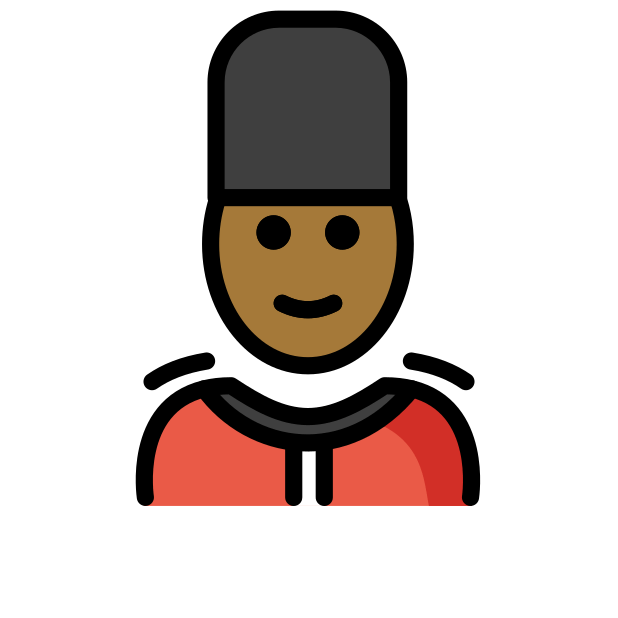
guard: medium-dark skin tone